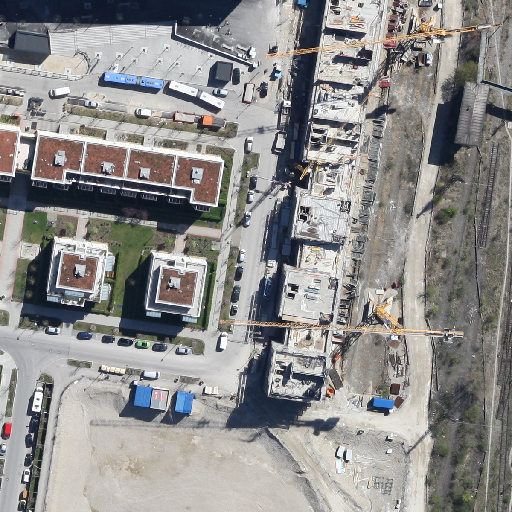
Referring expression: van